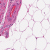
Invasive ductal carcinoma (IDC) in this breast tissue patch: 0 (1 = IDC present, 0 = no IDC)